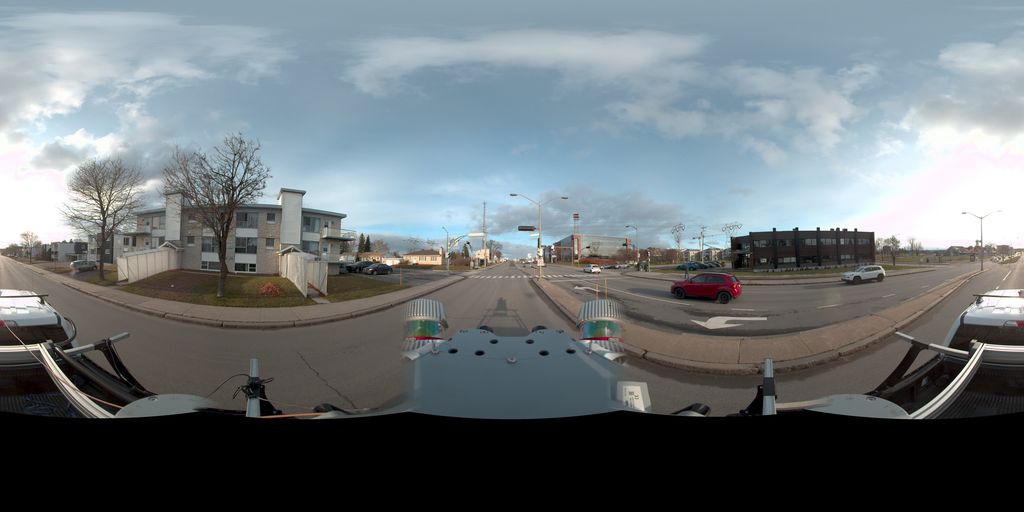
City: quebec_city